Question: I am trying to reproduce a perspective transformation as the one below.
I don't know if "twisting perspective" is the correct term for this kind of transformation.
I tried different things with CATransform3DRotate but can't get to reproduce the same thing.

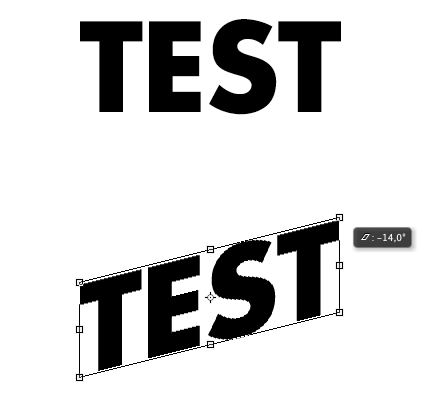
Answer: As pointed in comments, the correct term is "Shear".
Here is how to reproduce this transformation with a given "proportion" :
'''
CGAffineTransform transform = CGAffineTransformMake(1.0, proportion, 0.0, 1.0, 0.0, 0.0);
view.transform = transform;
'''